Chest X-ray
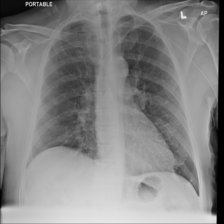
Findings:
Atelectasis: negative
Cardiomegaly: negative
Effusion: negative
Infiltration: negative
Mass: negative
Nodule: negative
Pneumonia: negative
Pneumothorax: negative
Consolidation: negative
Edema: negative
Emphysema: negative
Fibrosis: negative
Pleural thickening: negative
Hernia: negative